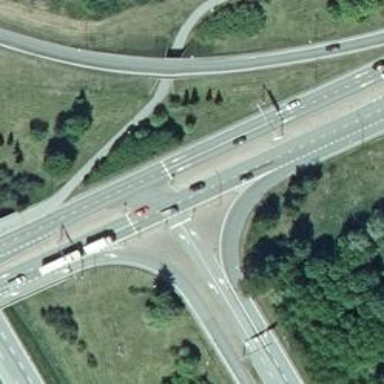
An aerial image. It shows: Motorway link.